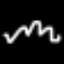
Label: squiggle